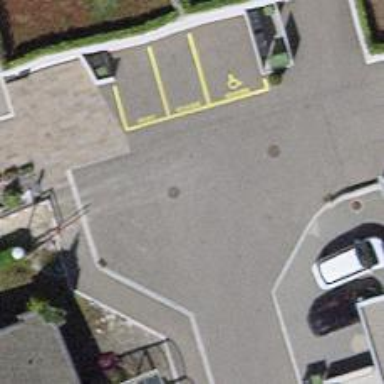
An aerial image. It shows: Set of steps on the road.